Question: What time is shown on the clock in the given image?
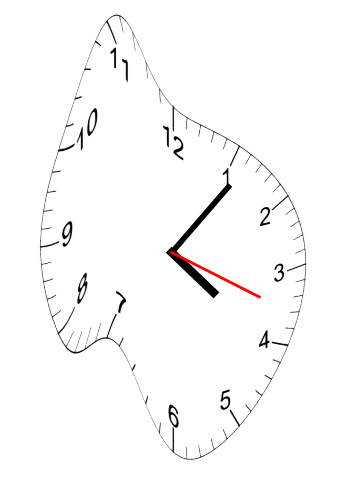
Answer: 04:06:18